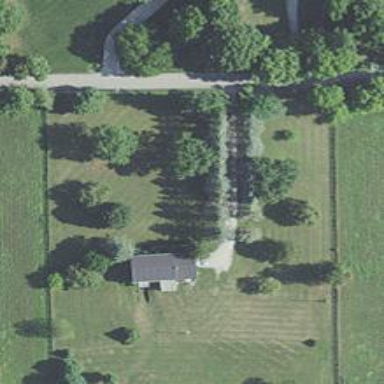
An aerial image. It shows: Driveway leading to service road.